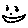
Label: smiley face